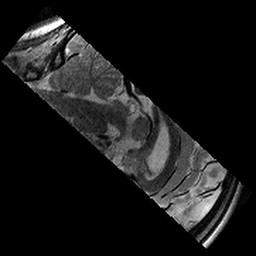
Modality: T2w
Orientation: sagittal
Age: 12
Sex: female
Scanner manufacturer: siemens
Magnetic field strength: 3 T
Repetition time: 7.7 s
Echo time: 0.067 s